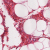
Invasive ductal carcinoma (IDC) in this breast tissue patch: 0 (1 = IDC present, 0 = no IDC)